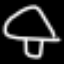
Label: mushroom